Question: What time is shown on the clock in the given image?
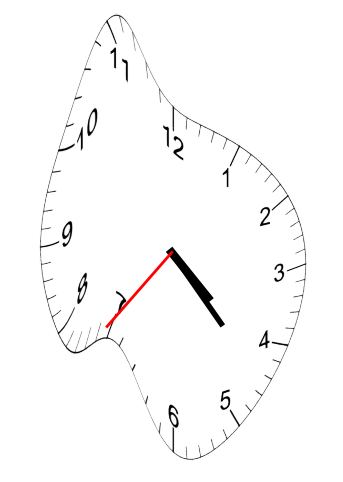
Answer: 04:22:36